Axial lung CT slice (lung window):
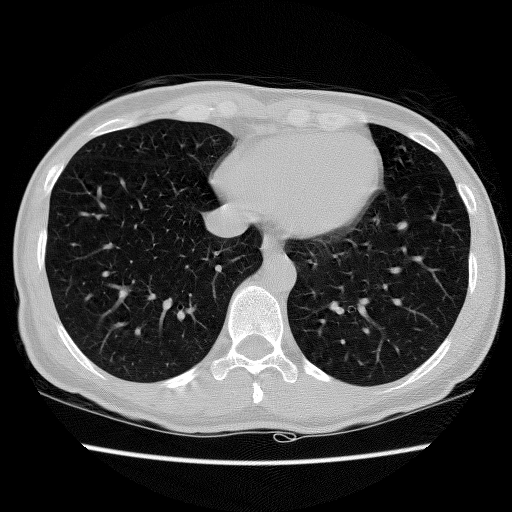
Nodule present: no